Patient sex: M
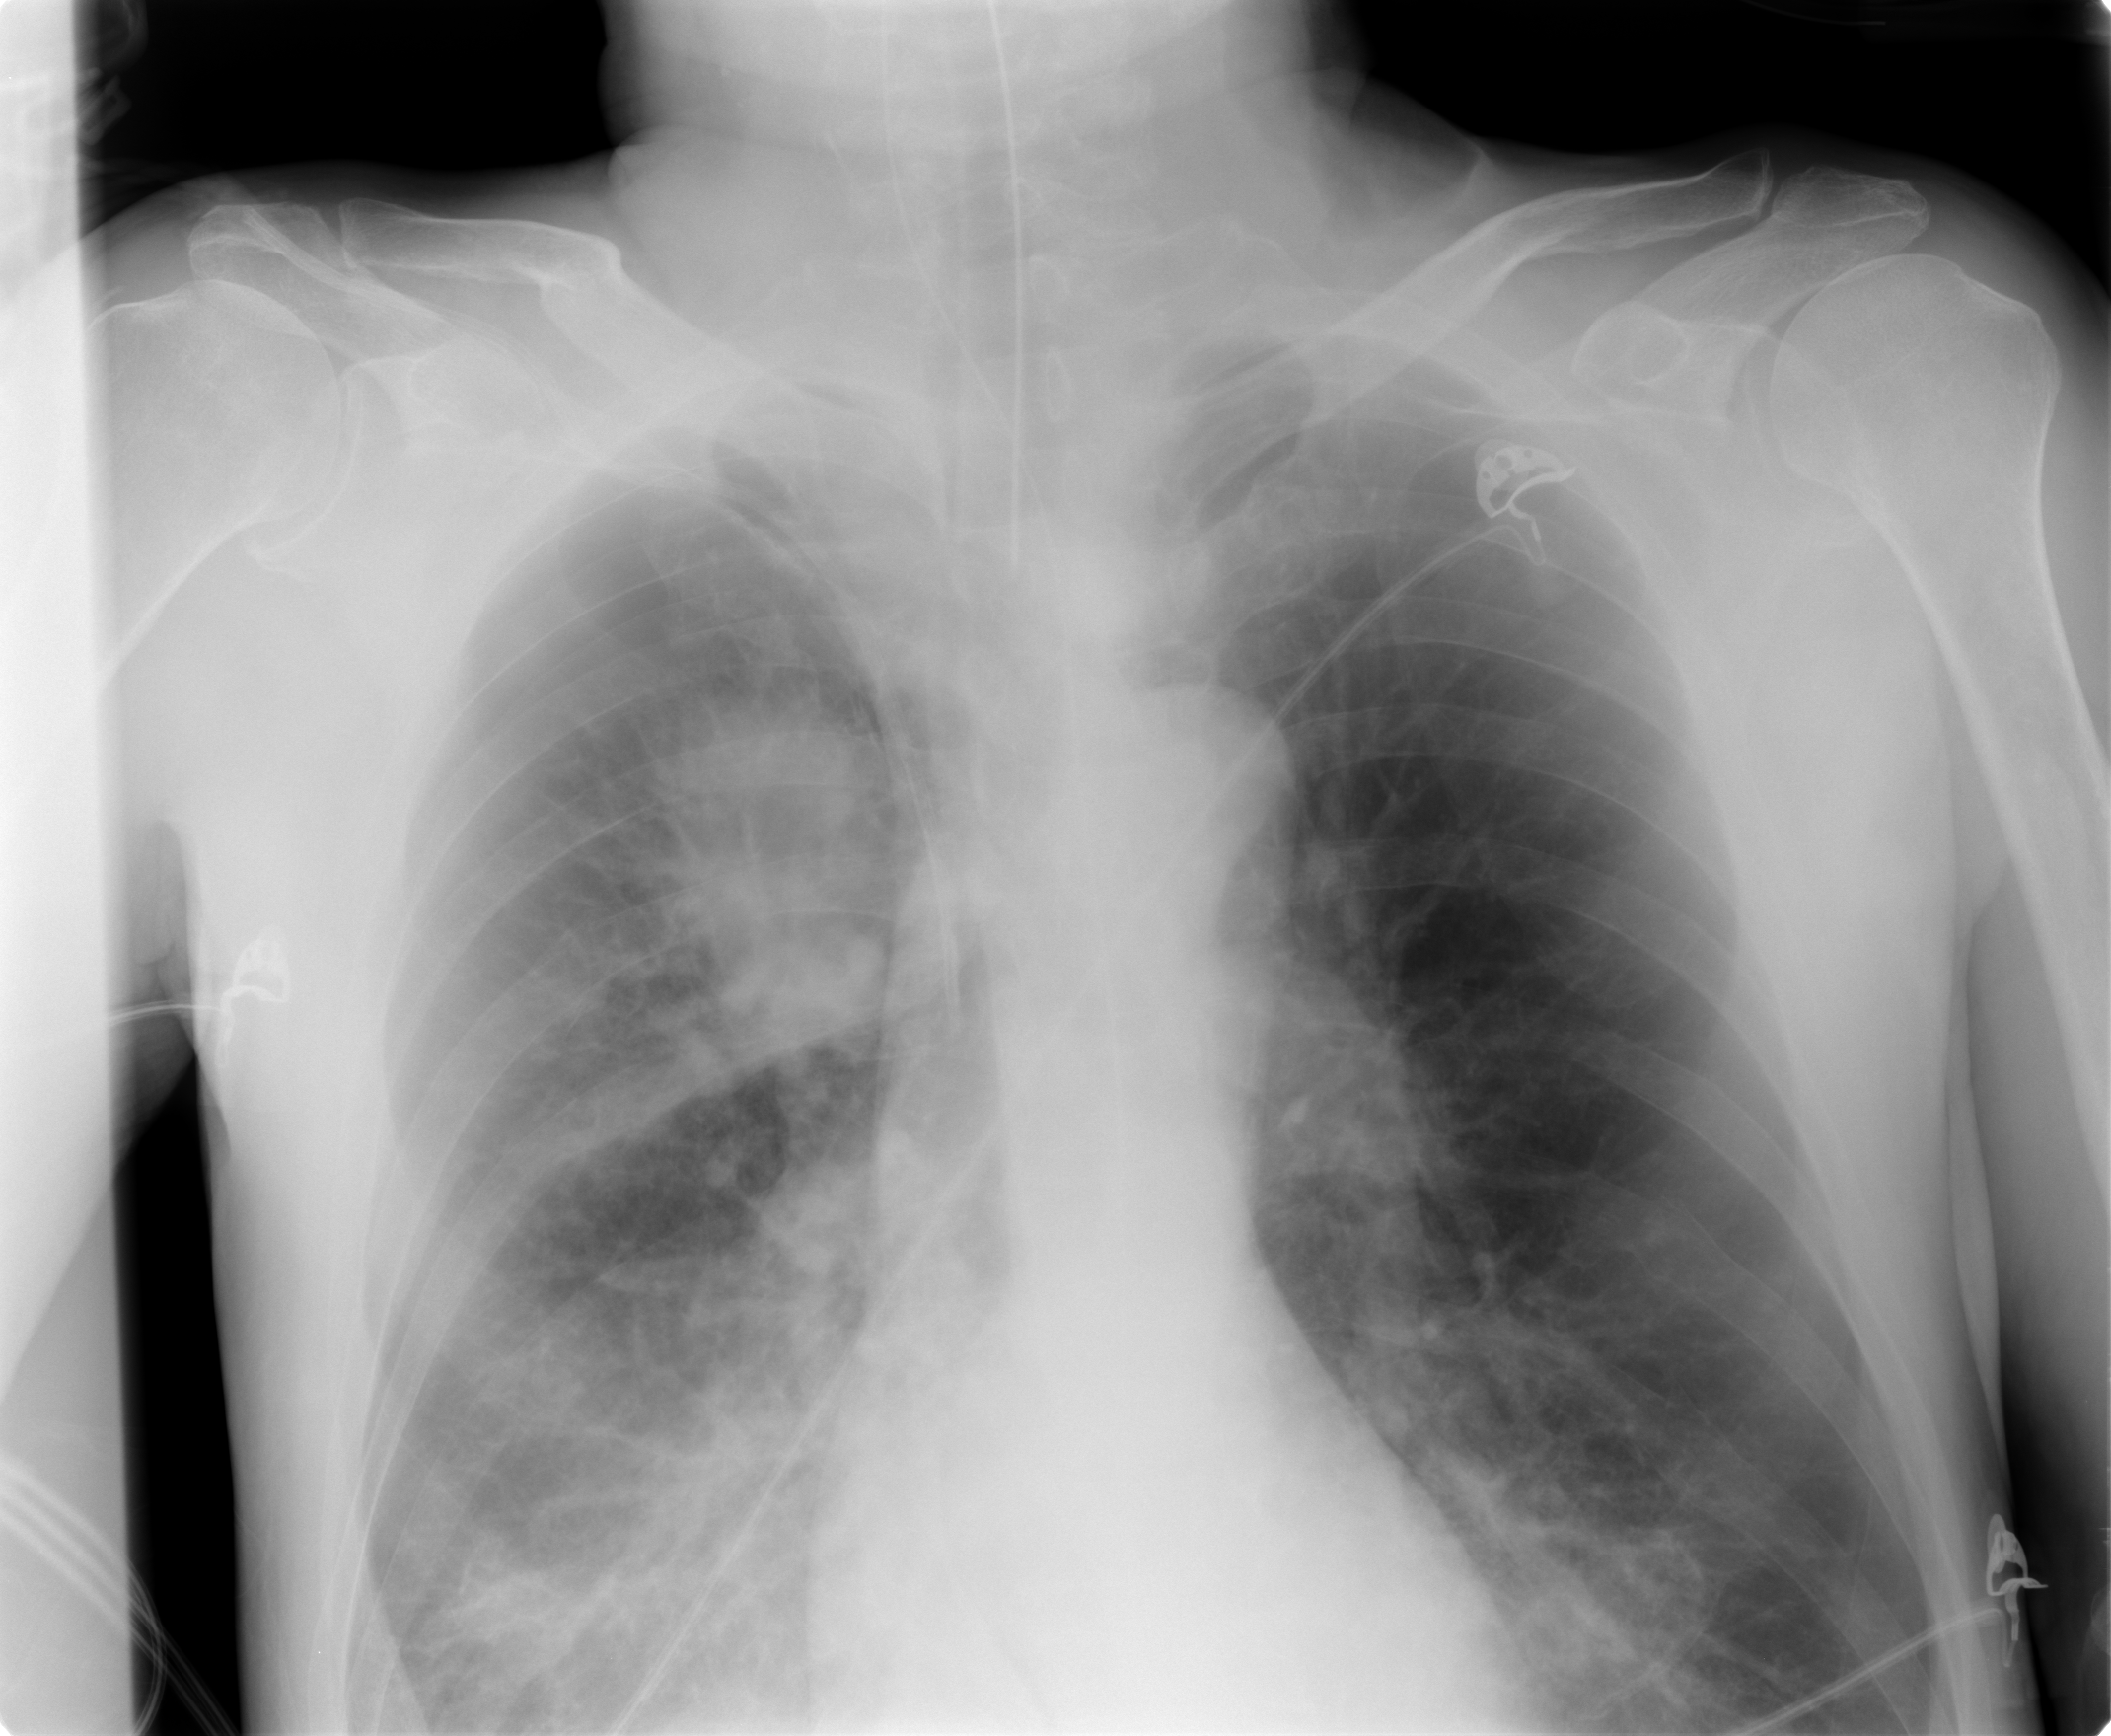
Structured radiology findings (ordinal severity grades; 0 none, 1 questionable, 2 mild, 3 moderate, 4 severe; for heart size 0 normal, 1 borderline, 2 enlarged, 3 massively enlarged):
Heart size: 0
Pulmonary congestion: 2
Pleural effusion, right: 2
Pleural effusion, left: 0
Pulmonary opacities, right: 1
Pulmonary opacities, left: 0
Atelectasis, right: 2
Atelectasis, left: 0